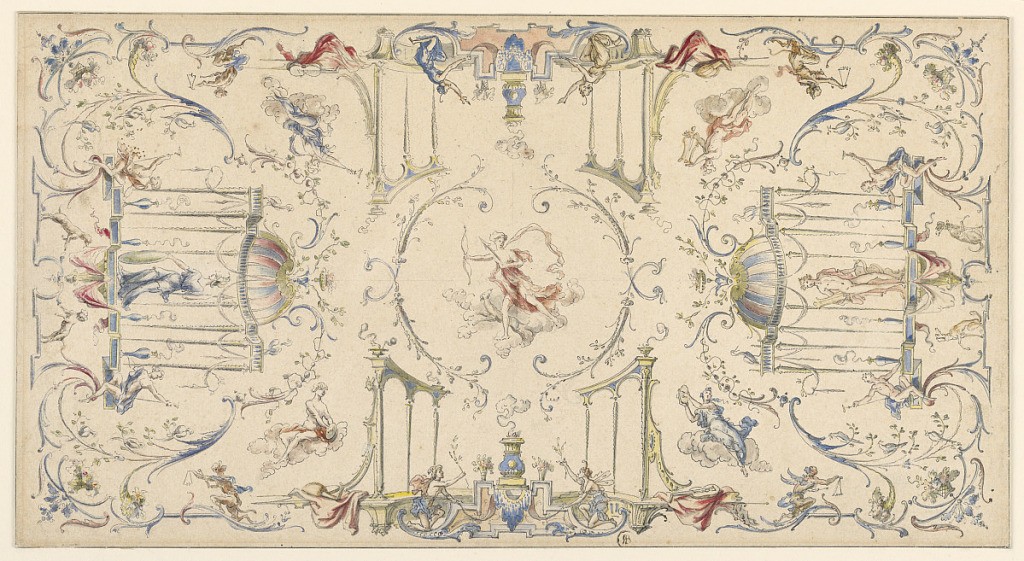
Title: Design for a Ceiling Decoration
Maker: Gravelot, French, 1699 - 1773, active in England
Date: ca. 1750-1770
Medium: pen and ink, brush and watercolor on white paper
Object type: drawing
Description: In the center, within an arabesque of vine tendrils, Diana on a cloud, running. At either end, on stages supported by arabesques, Minerva, left, and Apollo, right, accompanied by other figures. At the bottom and top center, smoke emerges from urns atop altarpieces. Music-making figures disposed about the composition.